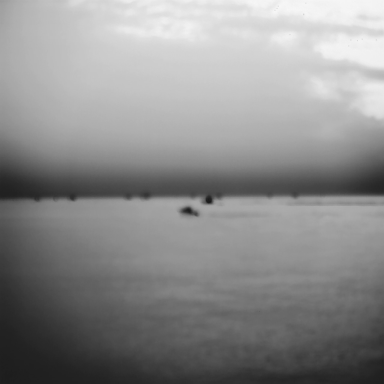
There is a canoe in the infrared image.